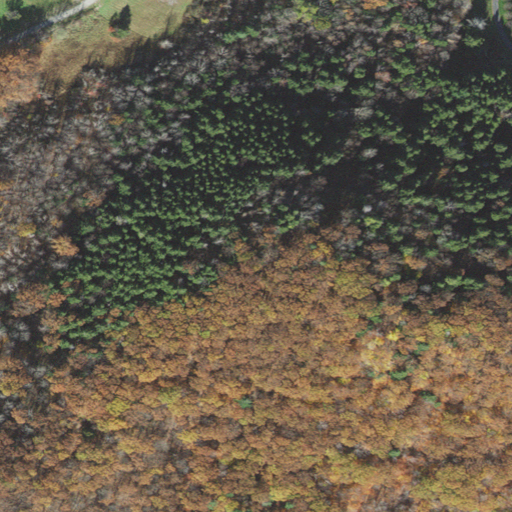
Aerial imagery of mountain in Massachusetts named The Cobble containing mixed forest, deciduous forest, evergreen forest, woody wetlands, pasture, and open development